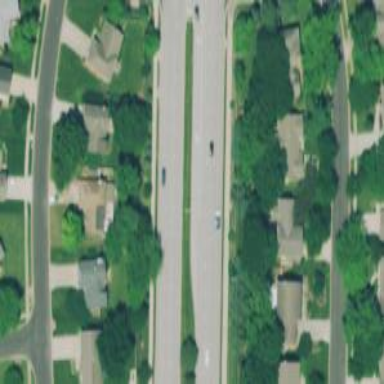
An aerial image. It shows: Road with dash markings.